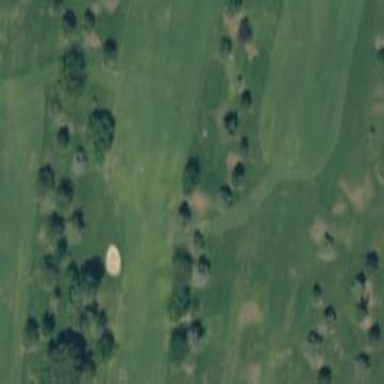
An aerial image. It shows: View of golf hole.